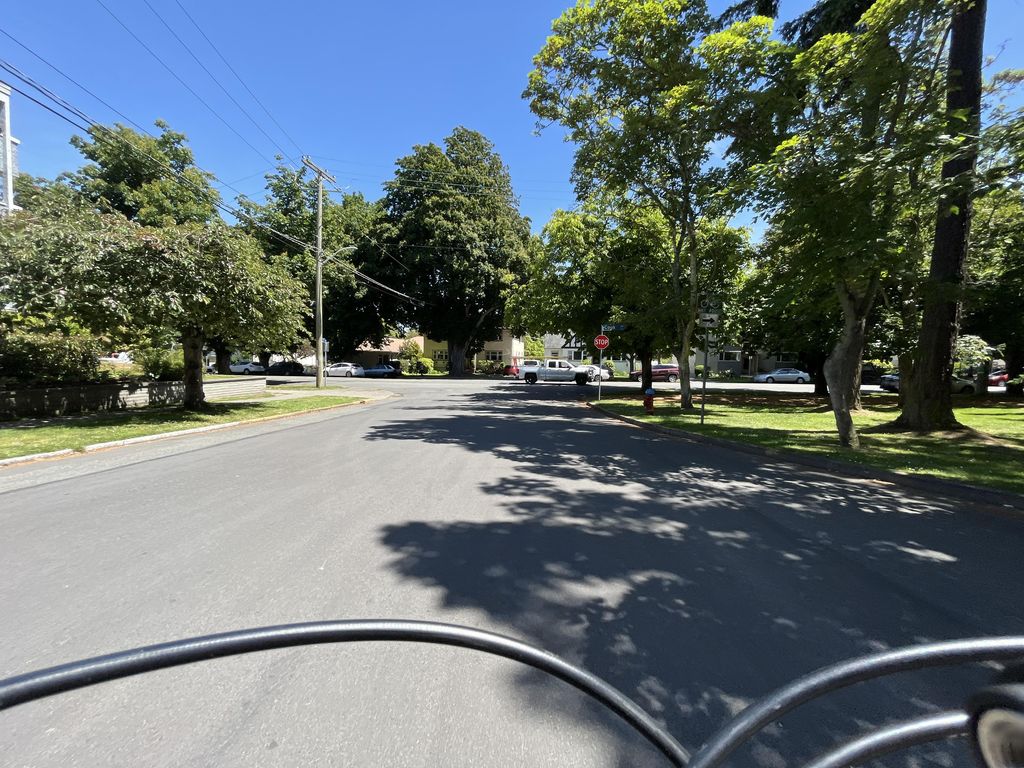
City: victoria